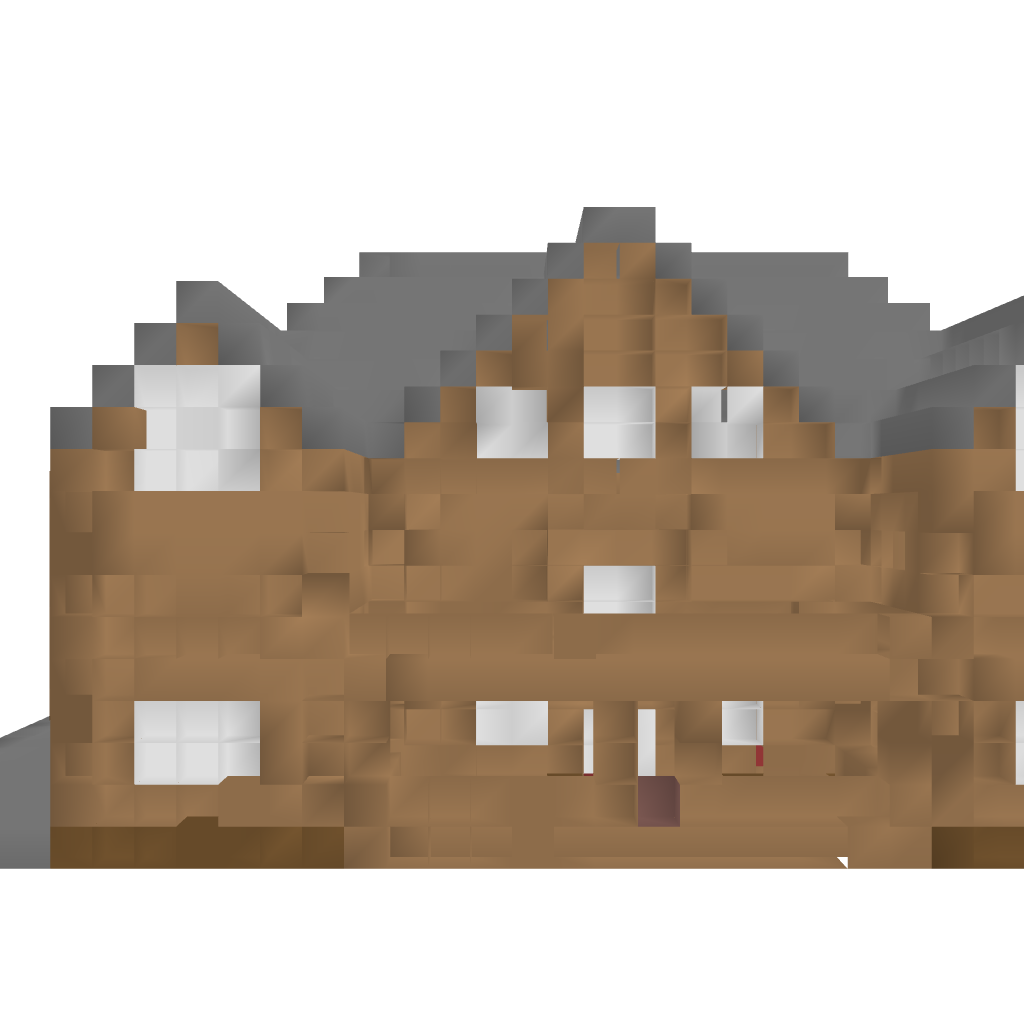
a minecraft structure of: Modern Mansion good quality